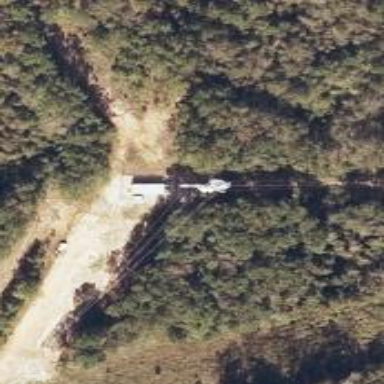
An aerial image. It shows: Communication mast tower.